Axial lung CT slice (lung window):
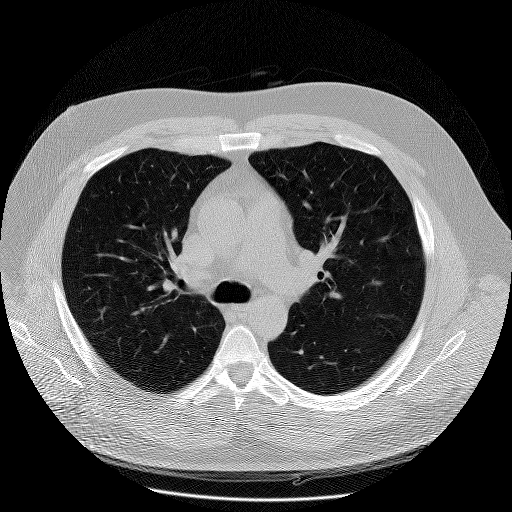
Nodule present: no